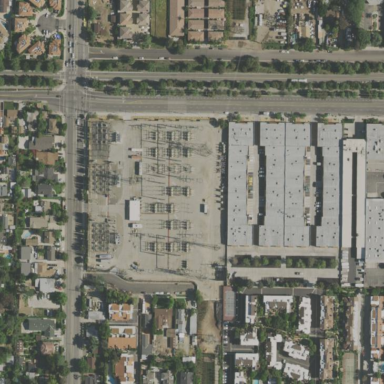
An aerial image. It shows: Substation with power facilities.